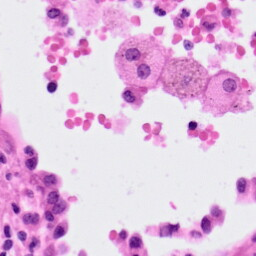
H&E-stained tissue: Lung